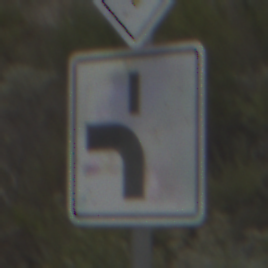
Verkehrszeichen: VerlaufVorfahrtsstrasse5
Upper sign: Vorfahrtsstrasse
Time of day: Midday
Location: Outdoor (Nature)
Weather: Overcast
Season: NotSpecified
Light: Natural